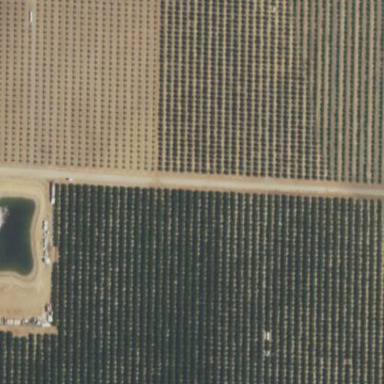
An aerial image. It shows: Orange orchard with rows of vibrant orange trees.